Question: I had a query like this
'select count(distinct sessionKey) as tot from visits'
But it takes too much time for execution 48512 ms Now.
Within some months data in table will become double of the current amount of data.How I can optimize this query
This is my table structure

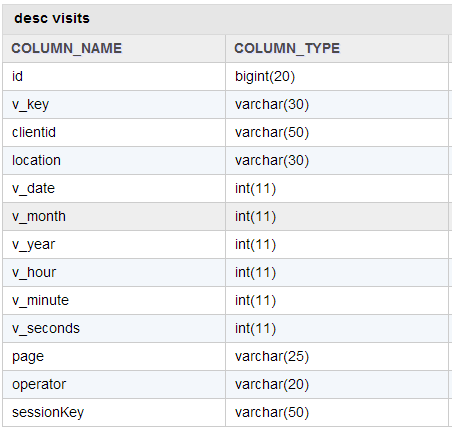
Answer: add an 'INDEX' in your column 'SessionKey' and it will improve its performance.
'''
ALTER TABLE visits ADD INDEX (SessionKey)
'''